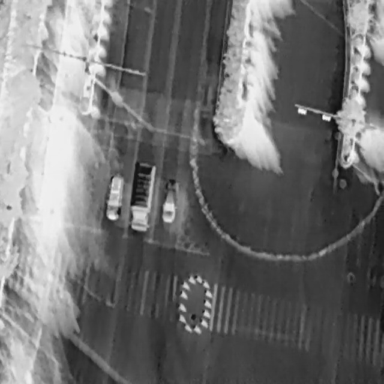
There are three objects shown in the infrared image, including two Cars, and an OtherVehicle.